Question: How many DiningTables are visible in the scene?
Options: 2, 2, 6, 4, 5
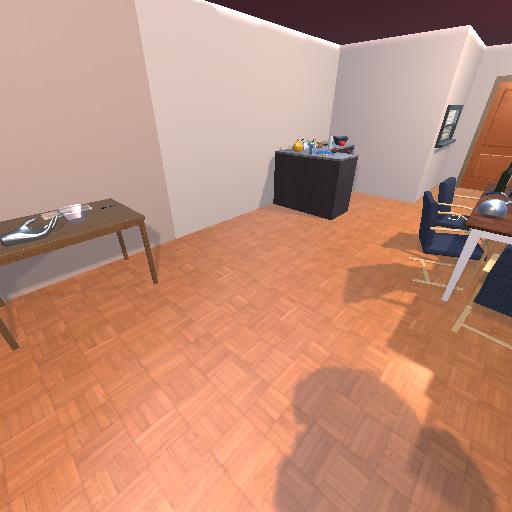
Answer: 2